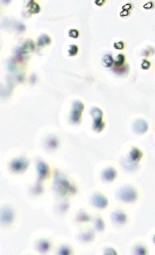
Label: Phaeocystis